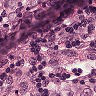
Metastatic tissue present: yes